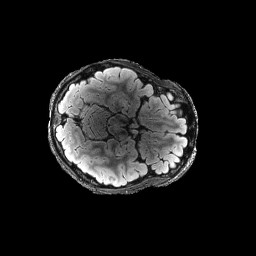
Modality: FLAIR
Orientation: axial
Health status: ill
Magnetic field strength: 3 T